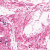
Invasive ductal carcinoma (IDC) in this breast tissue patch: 0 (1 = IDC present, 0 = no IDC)